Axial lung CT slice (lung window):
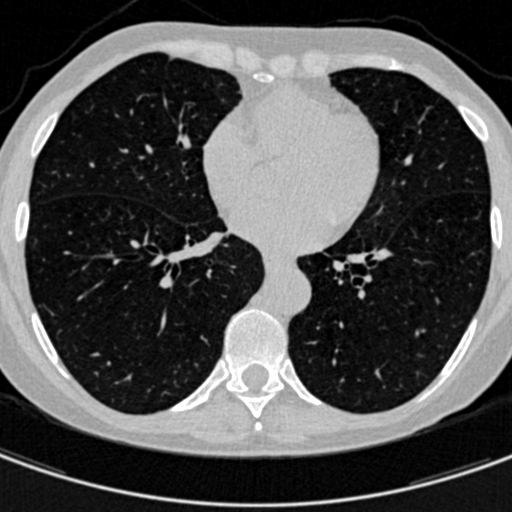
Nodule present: no